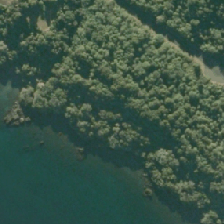
Land cover: broadleaved_indigenous_hardwood